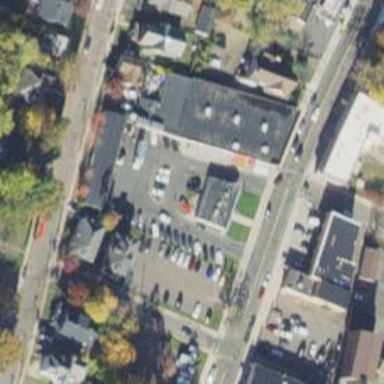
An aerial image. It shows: Pharmacy providing healthcare services.